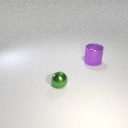
large purple metal cylinder to the right of small green metal sphere